Question:
This is the error message I'm getting, I have no idea why. I've messed around with the preferences in java preferences on the mac, but on pc I have no problem running my application.
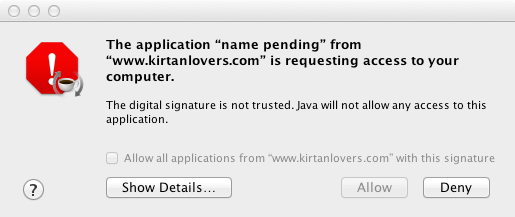
Answer: There is an option on OS X Mountain Lion, that prevented anything not signed by a developer from running in the security tab of the system preferences, once the was changed, everything worked fine.